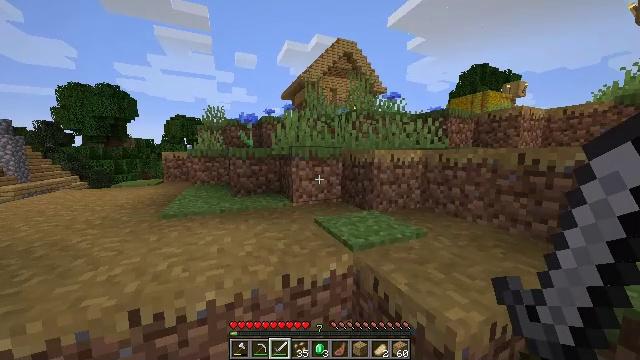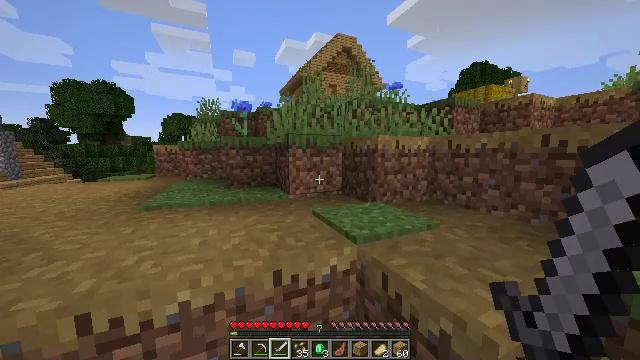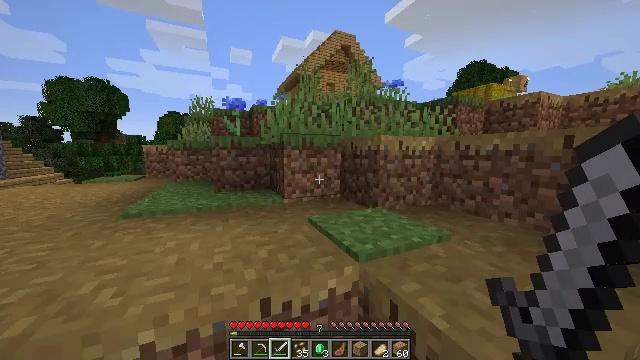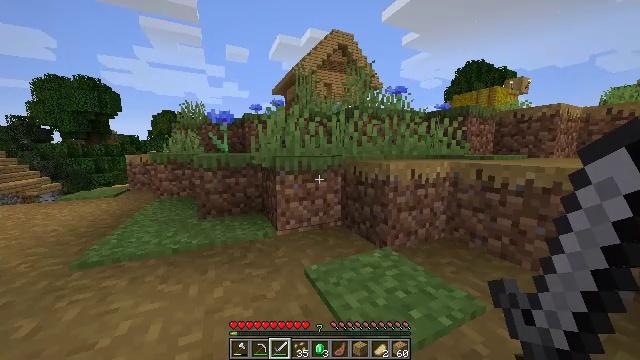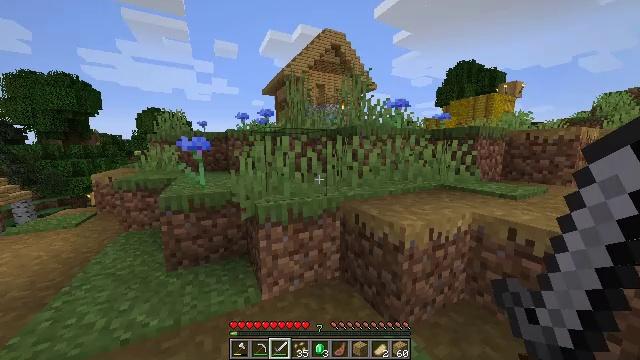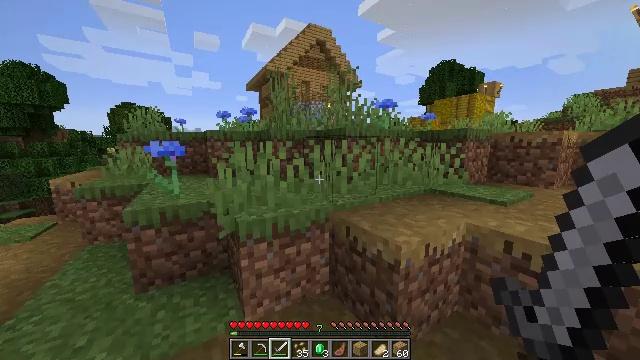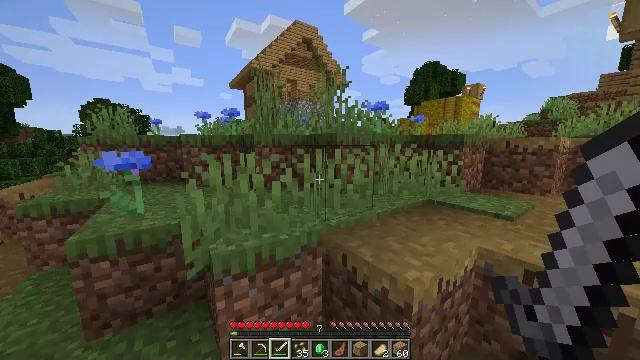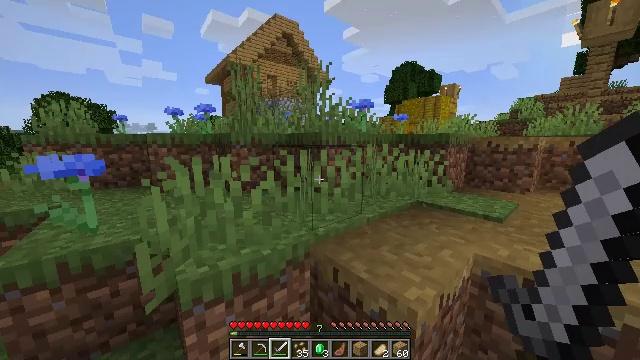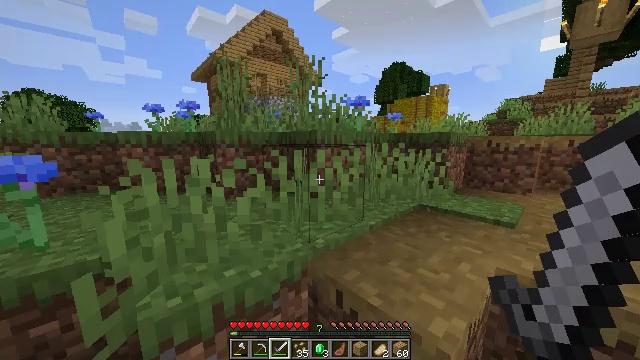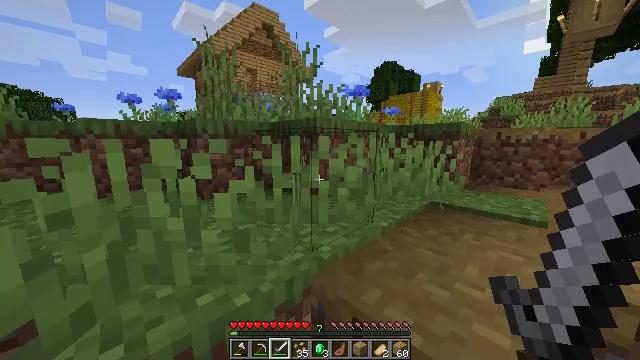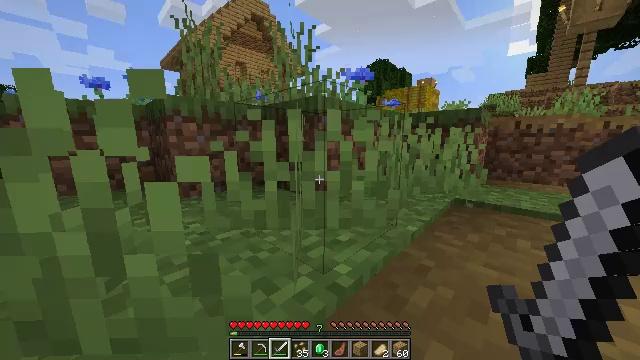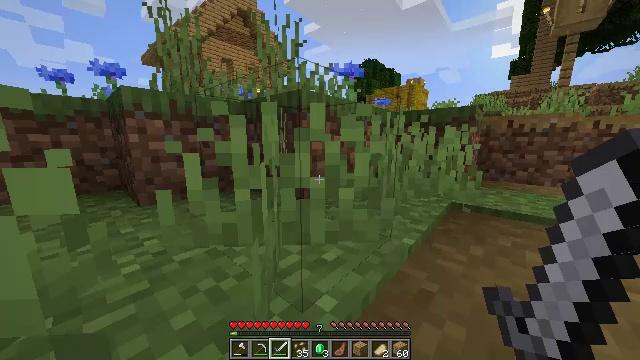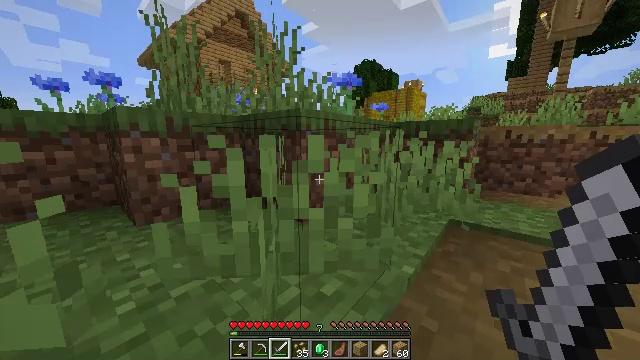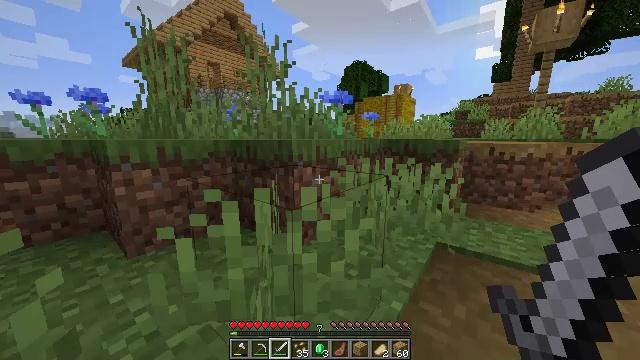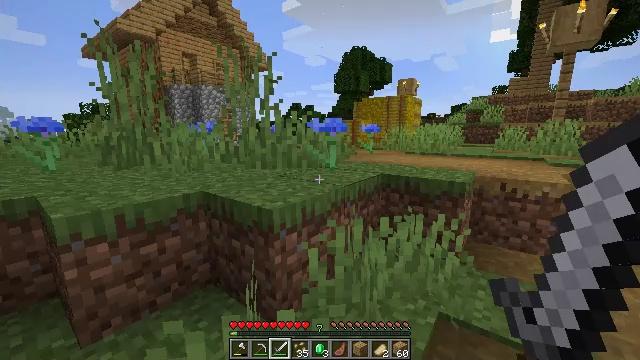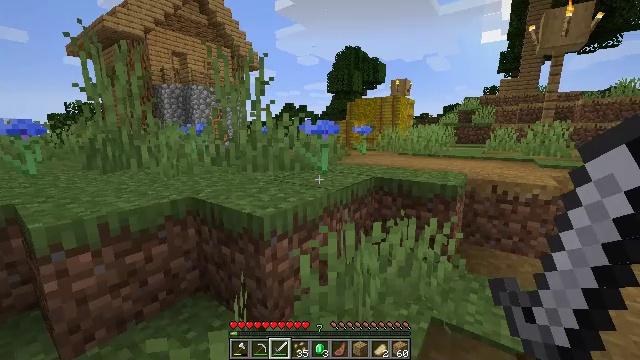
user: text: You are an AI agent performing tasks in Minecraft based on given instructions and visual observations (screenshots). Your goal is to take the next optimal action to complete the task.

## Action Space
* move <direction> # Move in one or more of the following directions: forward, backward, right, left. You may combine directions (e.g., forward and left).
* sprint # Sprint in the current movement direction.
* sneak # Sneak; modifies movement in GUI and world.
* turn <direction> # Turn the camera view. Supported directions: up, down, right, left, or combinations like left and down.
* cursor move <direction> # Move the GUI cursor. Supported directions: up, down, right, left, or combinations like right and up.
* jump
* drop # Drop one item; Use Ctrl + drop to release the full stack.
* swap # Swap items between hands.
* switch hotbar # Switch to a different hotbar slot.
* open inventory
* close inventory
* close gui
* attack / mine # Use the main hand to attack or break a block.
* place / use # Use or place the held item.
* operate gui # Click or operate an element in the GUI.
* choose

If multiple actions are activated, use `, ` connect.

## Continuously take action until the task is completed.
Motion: motion action
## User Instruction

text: Harvest the mature beetroots.
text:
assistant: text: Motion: move forward, sprint, jump
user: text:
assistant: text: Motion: move forward, sprint, jump
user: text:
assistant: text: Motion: move forward, sprint, jump
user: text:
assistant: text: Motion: move forward, sprint, turn right, jump
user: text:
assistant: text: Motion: move forward, sprint, turn right, jump
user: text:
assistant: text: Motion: move forward, sprint, turn right, jump
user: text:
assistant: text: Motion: move forward, sprint, turn right, jump
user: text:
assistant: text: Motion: move forward, sprint, turn right, jump
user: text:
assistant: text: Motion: move forward, sprint, turn right, jump
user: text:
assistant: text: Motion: move forward, sprint, turn right, jump
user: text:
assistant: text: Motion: move forward, sprint, turn right, jump
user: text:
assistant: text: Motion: move forward, sprint, jump
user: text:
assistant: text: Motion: move forward, sprint, turn right, jump
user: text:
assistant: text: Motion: move forward, sprint, turn right, jump
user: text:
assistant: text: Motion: move forward, sprint, turn right, jump
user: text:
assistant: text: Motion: move forward, sprint, turn right, jump
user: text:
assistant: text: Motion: move forward, sprint, jump
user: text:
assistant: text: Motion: move forward, sprint, jump
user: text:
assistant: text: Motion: move forward, sprint, jump
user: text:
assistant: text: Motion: move forward, sprint, jump
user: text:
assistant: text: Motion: move forward, sprint, jump
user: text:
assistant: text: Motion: move forward, sprint, jump
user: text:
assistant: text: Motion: move forward, sprint, jump
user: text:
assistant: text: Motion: move forward, sprint, turn right, jump
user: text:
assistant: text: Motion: move forward, sprint, turn right, jump
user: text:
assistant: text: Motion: move forward, sprint, turn right, jump
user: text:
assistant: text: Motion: move forward, sprint, turn right, jump
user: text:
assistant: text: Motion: move forward, sprint, turn right, jump
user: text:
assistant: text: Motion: move forward, sprint, turn right, jump
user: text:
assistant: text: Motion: move forward, sprint, jump